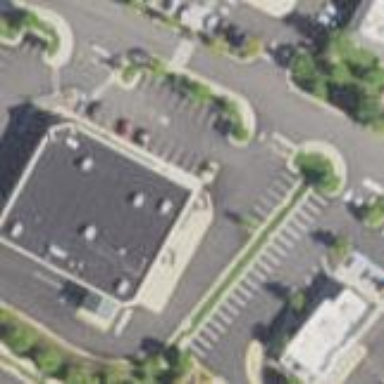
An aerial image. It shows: Pharmacy building providing healthcare services.